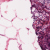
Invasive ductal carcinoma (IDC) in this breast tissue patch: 0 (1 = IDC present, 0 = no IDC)